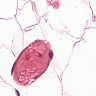
Metastatic tissue present: no